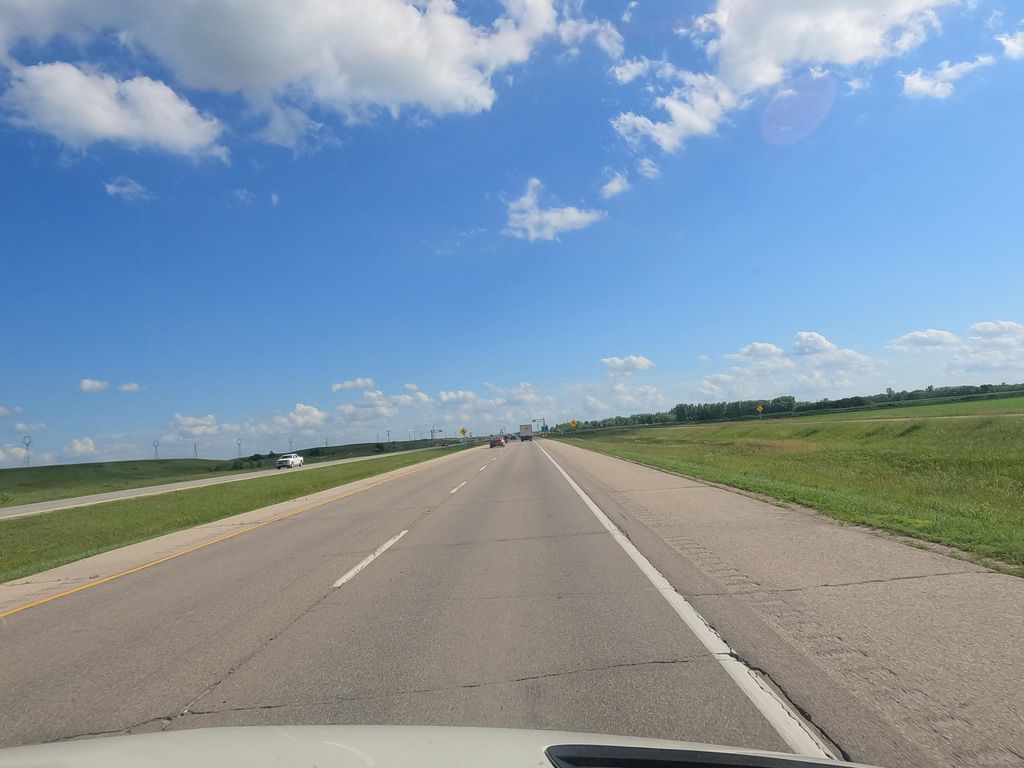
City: winnipeg